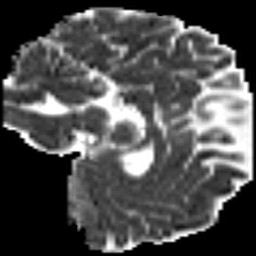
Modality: MD
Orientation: sagittal
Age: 24
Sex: female
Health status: healthy
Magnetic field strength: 3 T
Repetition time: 8.4 s
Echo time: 0.0926 s